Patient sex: M
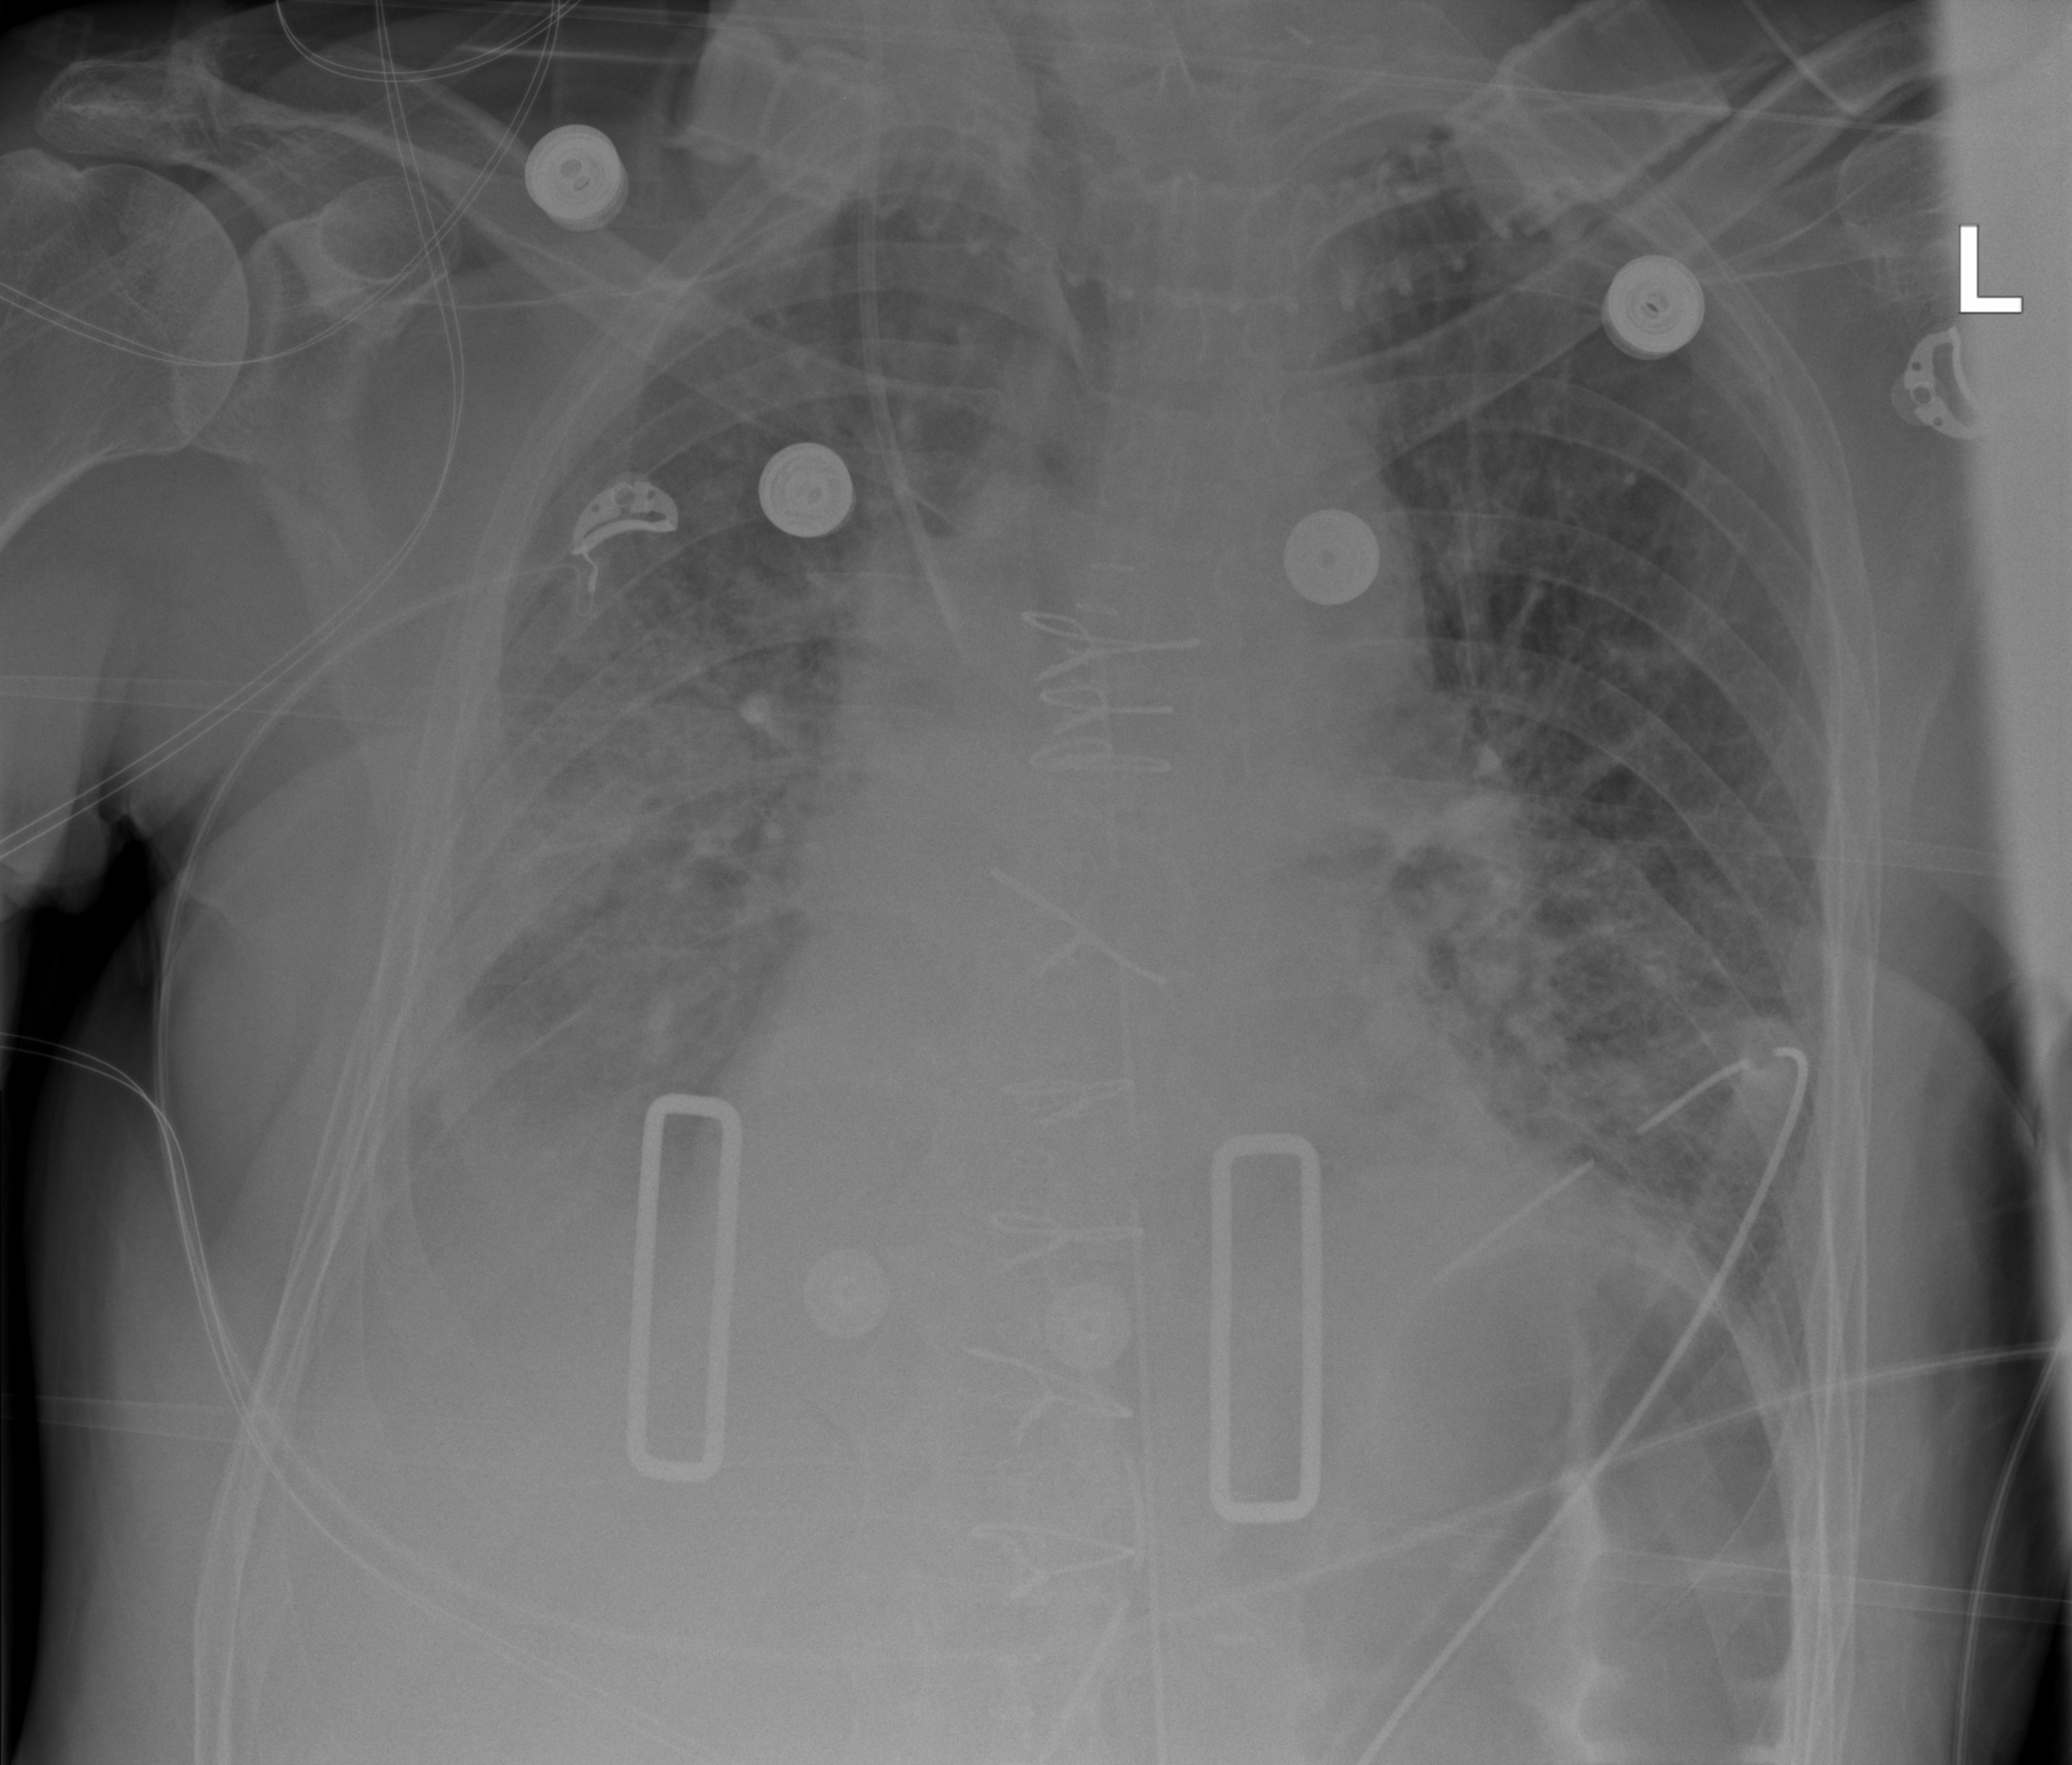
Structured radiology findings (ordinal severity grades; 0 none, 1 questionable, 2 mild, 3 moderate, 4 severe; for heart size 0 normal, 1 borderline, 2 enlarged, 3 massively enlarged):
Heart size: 2
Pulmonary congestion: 2
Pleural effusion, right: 3
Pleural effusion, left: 1
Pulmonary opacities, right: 2
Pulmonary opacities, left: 2
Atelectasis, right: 3
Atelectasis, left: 2